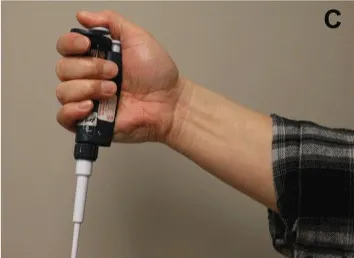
(C) Worsening of palmaris brevis contractions triggered by grasping a pipettor.
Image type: medical_photograph (skin_photograph)